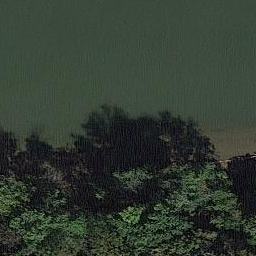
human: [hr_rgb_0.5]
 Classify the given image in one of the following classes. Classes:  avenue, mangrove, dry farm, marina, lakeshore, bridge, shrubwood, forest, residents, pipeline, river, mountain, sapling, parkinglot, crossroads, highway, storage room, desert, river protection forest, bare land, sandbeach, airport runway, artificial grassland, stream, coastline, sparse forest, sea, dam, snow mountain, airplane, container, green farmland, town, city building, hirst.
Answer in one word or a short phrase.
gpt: river protection forest